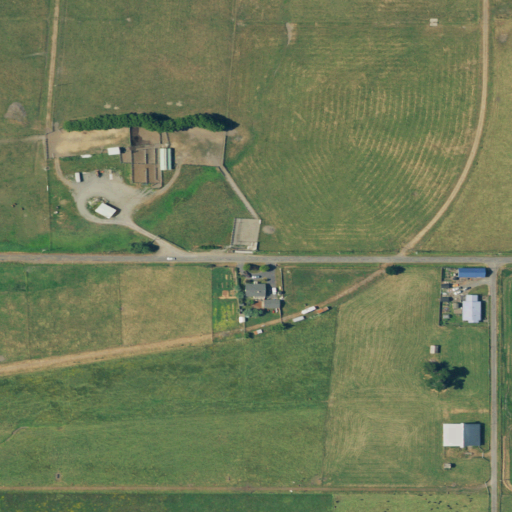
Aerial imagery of plain(s) in California named Arcata Bottoms containing pasture, open development, herbaceous wetlands, low intensity development, and high intensity development